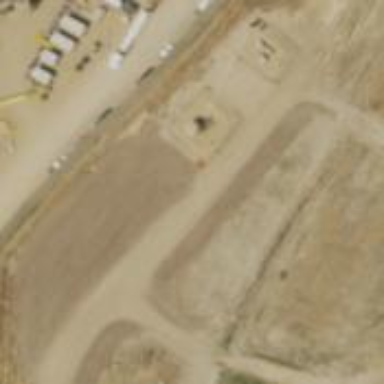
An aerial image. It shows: Storage tank with man-made structure.